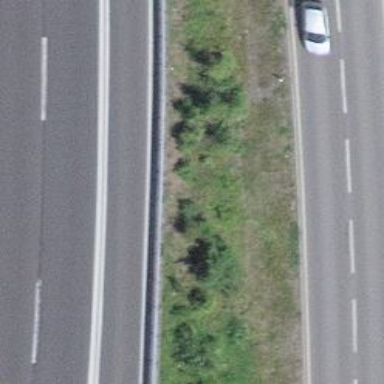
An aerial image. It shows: Motorway link.